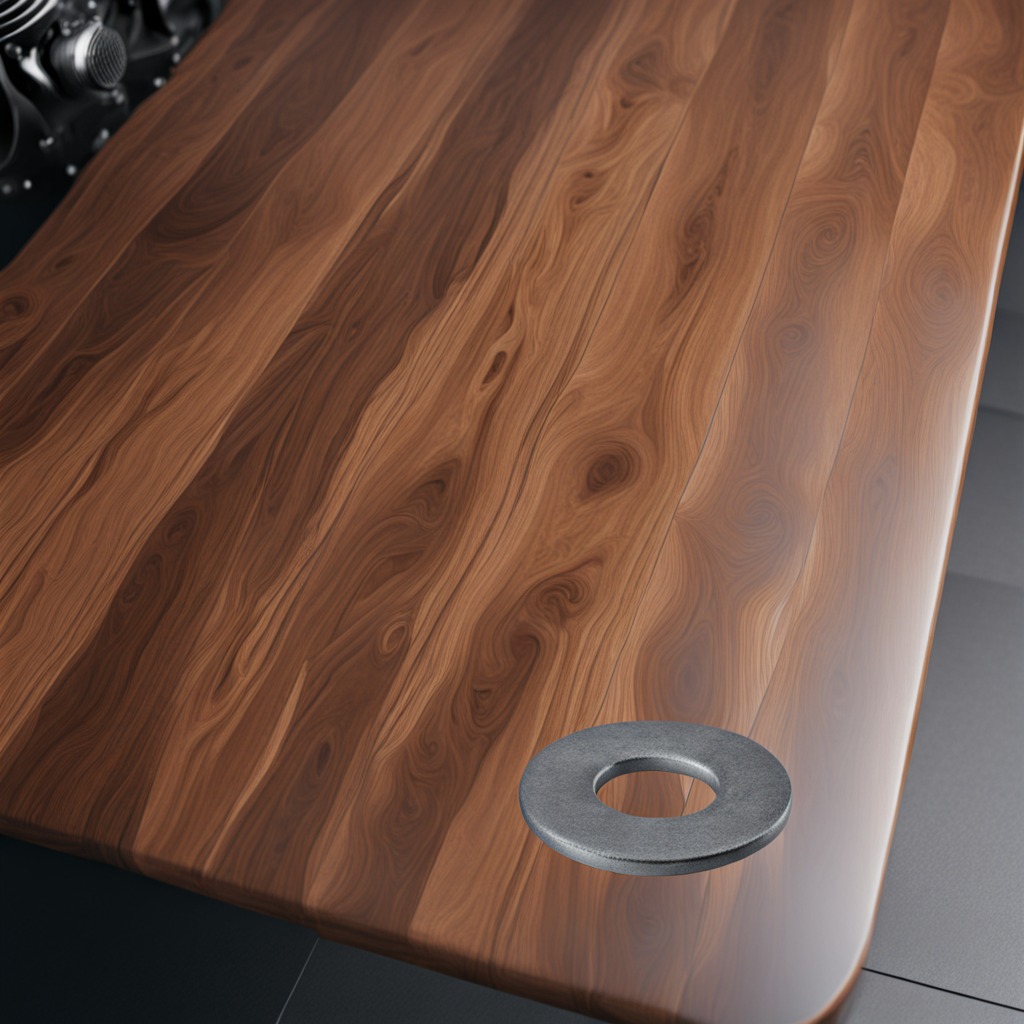
A flat metal washer is lying on the oil-spilled wooden table in a vintage motorcycle garage.